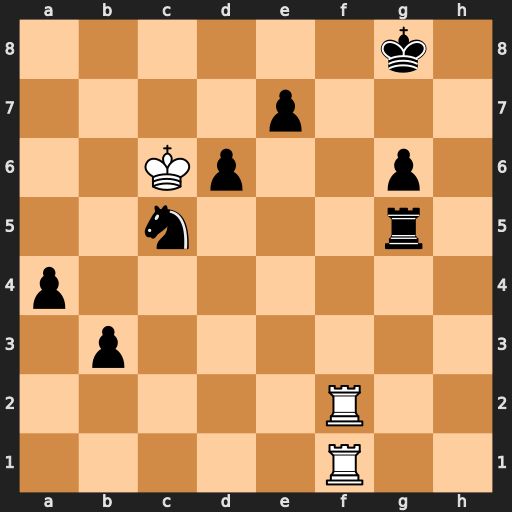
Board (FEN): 6k1/4p3/2Kp2p1/2n3r1/p7/1p6/5R2/5R2
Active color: w
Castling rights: -
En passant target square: -
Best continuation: Rf8+ Kh7 R1f7+ Kh6 Rh8#